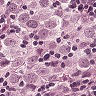
Metastatic tissue present: yes